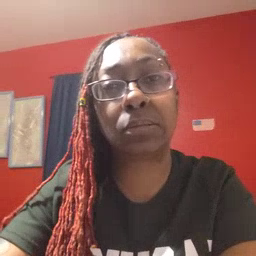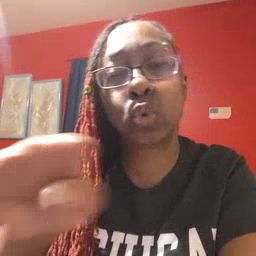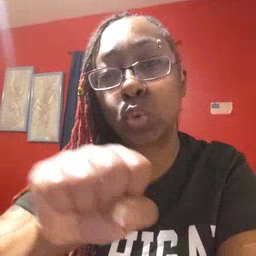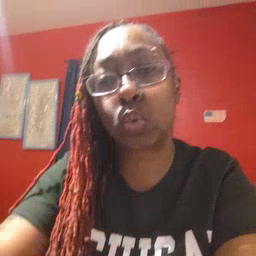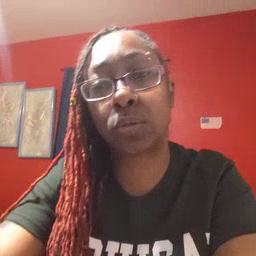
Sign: shoe